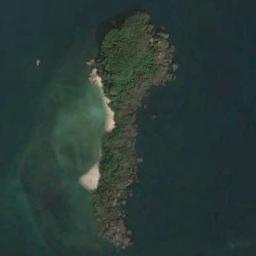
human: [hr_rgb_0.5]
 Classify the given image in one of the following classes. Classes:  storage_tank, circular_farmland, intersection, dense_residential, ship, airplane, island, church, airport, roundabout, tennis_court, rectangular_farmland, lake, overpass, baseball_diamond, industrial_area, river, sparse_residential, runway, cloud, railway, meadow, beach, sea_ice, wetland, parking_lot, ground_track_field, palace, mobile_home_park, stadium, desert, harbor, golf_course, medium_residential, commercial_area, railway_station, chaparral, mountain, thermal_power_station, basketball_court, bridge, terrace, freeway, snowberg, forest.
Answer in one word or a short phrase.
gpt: island